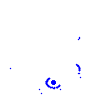
Particle: pion